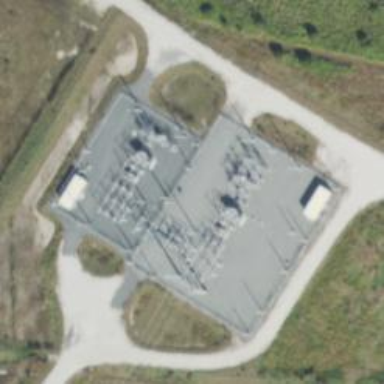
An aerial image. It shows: Switch for power supply.